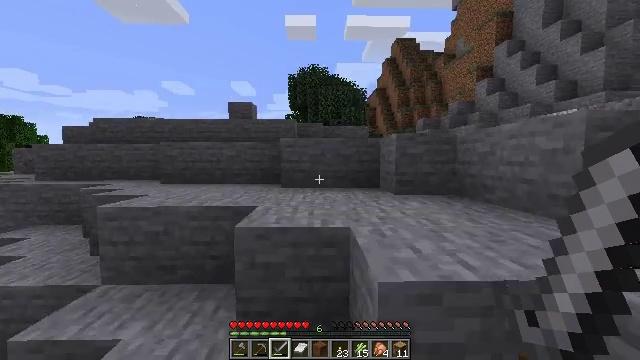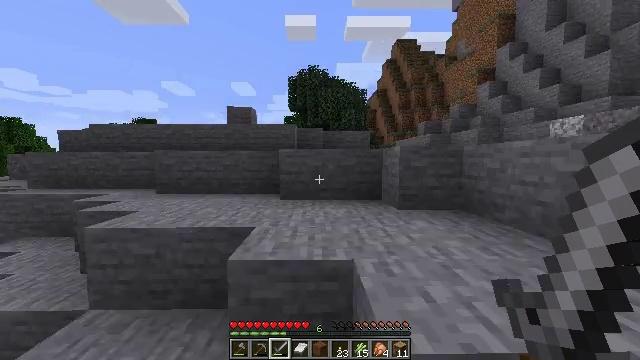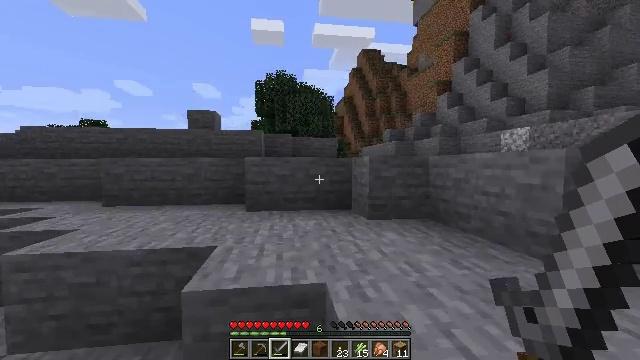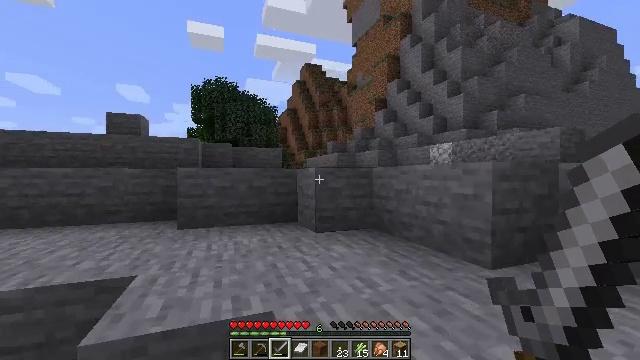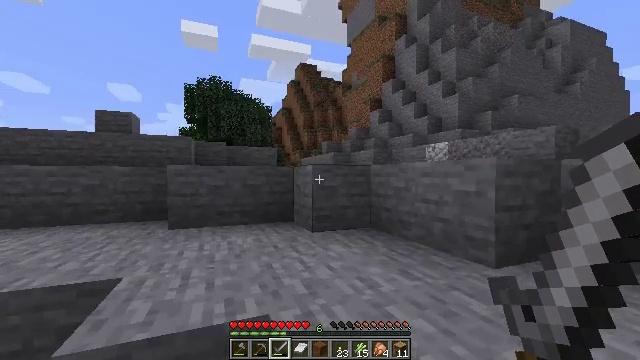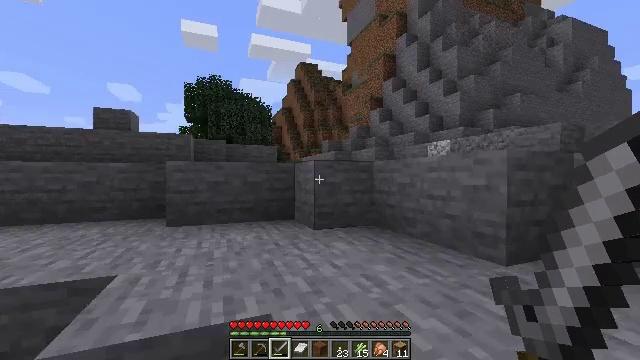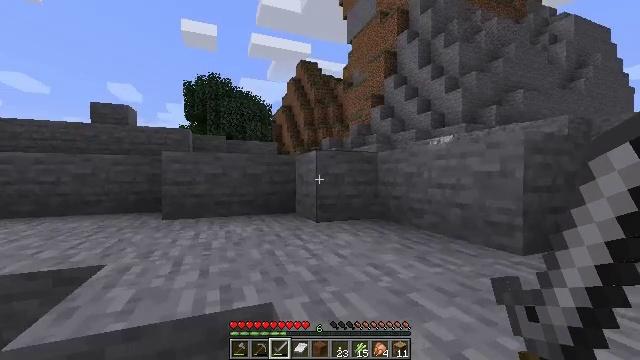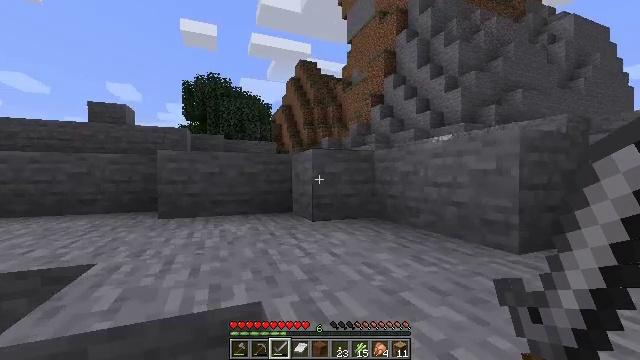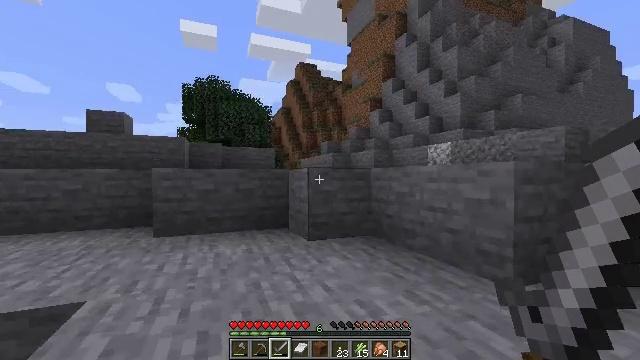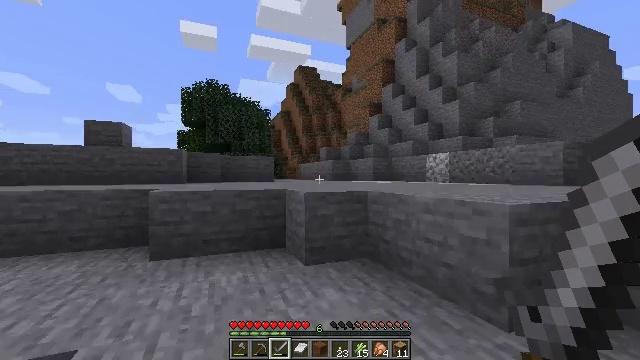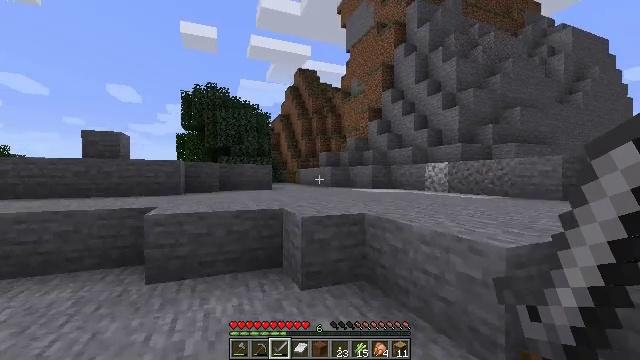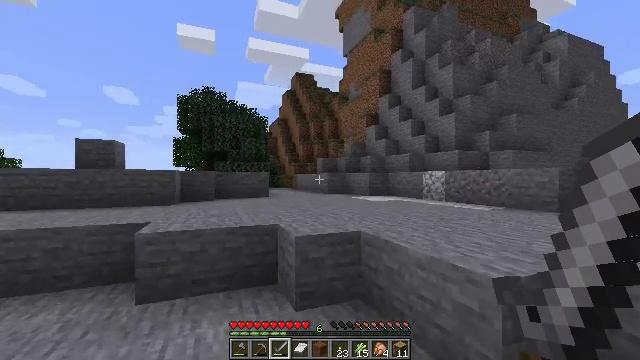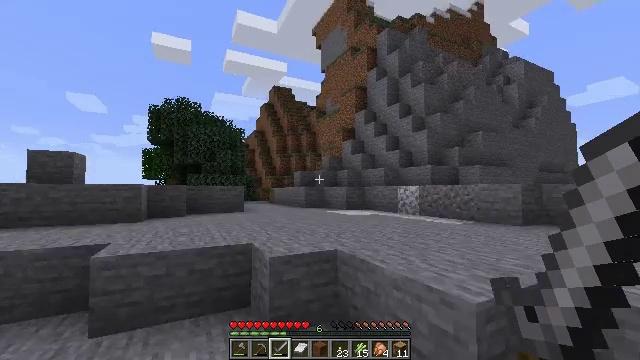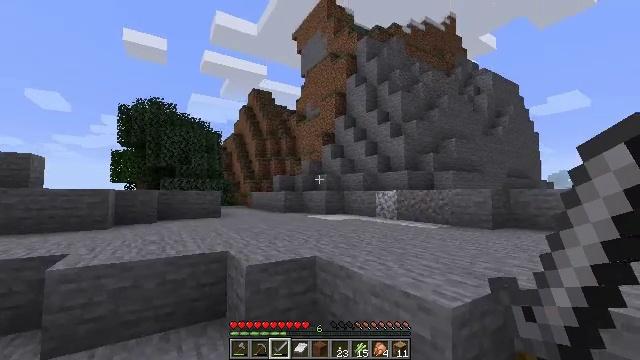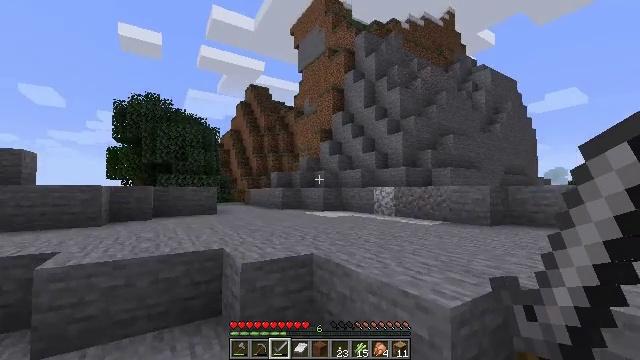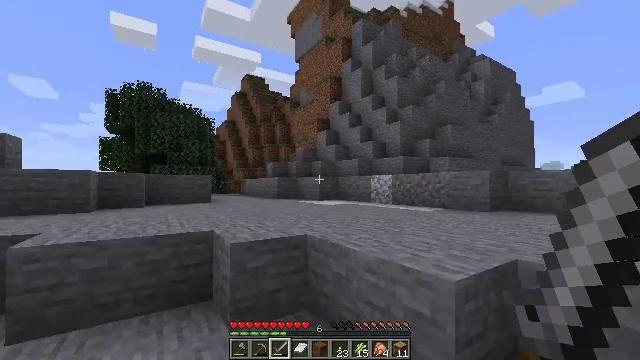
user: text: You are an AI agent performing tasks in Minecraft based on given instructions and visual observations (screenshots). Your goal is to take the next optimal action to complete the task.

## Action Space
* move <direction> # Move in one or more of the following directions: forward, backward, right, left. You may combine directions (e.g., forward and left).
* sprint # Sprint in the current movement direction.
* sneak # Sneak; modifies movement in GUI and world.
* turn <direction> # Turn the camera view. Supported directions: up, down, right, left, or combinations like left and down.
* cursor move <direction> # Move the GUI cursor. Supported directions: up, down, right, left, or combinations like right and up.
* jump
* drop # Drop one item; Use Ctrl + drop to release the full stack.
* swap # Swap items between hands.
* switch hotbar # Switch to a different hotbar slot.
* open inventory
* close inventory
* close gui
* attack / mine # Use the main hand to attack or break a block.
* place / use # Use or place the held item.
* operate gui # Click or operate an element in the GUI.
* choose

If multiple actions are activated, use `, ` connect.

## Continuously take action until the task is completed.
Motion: motion action
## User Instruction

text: Break the block to gather lily of the valley.
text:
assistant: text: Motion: move forward, jump
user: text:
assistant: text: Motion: move forward, turn right and up, jump
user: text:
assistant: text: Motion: move forward, turn right and up, jump
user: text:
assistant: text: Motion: move forward, turn right, jump
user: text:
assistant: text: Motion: move forward, jump
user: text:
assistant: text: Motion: move forward, jump
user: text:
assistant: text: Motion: move forward, jump
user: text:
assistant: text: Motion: move forward, jump
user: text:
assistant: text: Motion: move forward, jump
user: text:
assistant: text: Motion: move forward, jump
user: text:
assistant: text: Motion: move forward, jump
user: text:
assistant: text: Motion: move forward, turn right and up, jump
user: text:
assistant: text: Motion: move forward, turn right, jump
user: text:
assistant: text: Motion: move forward, jump
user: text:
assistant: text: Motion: move forward, turn down, jump
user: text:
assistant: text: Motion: move forward, turn down, jump
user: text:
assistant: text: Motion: move forward, turn down, jump
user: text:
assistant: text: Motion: move forward, jump
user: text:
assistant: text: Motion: move forward, jump
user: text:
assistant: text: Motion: move forward, jump
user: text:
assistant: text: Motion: move forward, jump
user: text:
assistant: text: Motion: move forward, turn right, jump
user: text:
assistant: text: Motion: move forward, turn right, jump
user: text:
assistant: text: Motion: move forward, turn right, jump
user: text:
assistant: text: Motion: move forward, jump
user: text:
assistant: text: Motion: move forward, jump
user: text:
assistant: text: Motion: move forward, jump
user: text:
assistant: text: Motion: move forward
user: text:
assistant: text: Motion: move forward
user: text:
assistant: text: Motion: move forward, jump